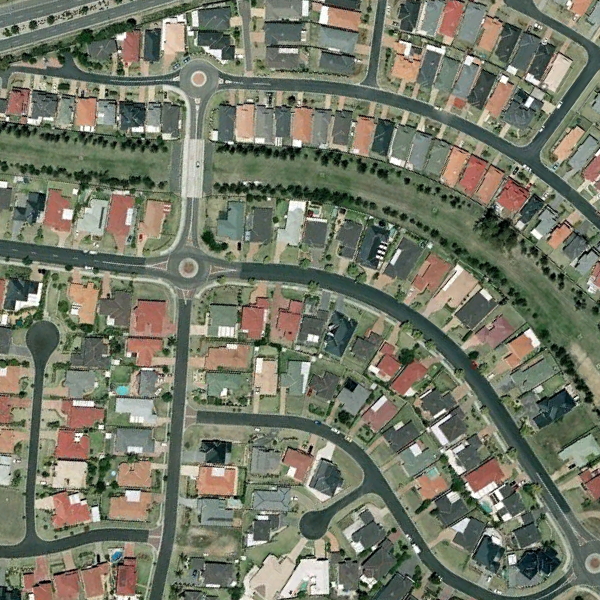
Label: DenseResidential